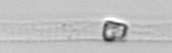
Label: Dactyliosolen_blavyanus